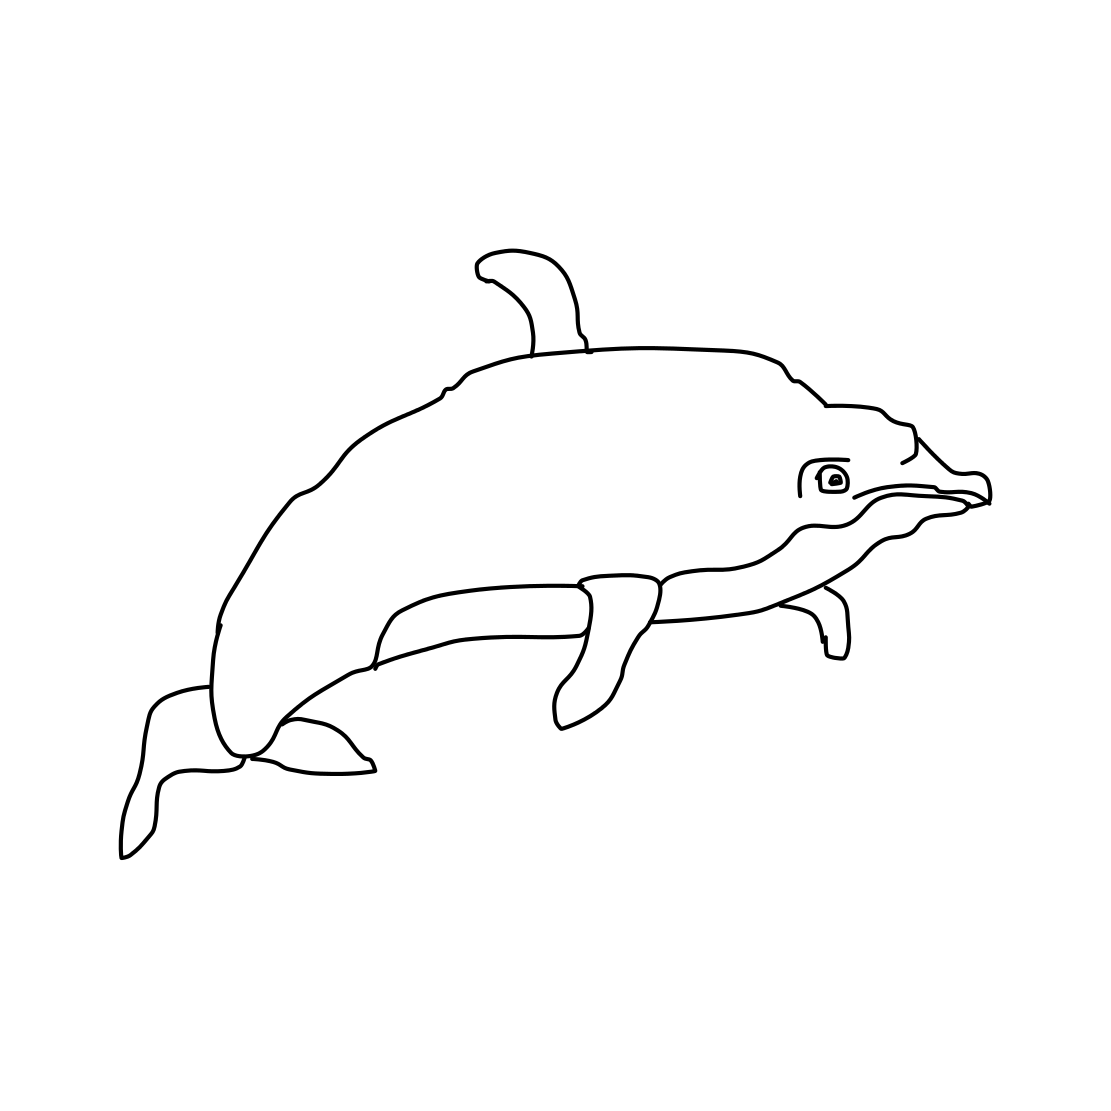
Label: dolphin